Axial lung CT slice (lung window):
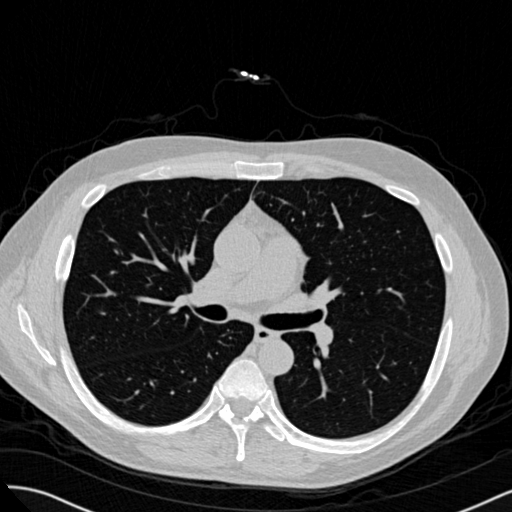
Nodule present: no